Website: walmart
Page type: billing-address
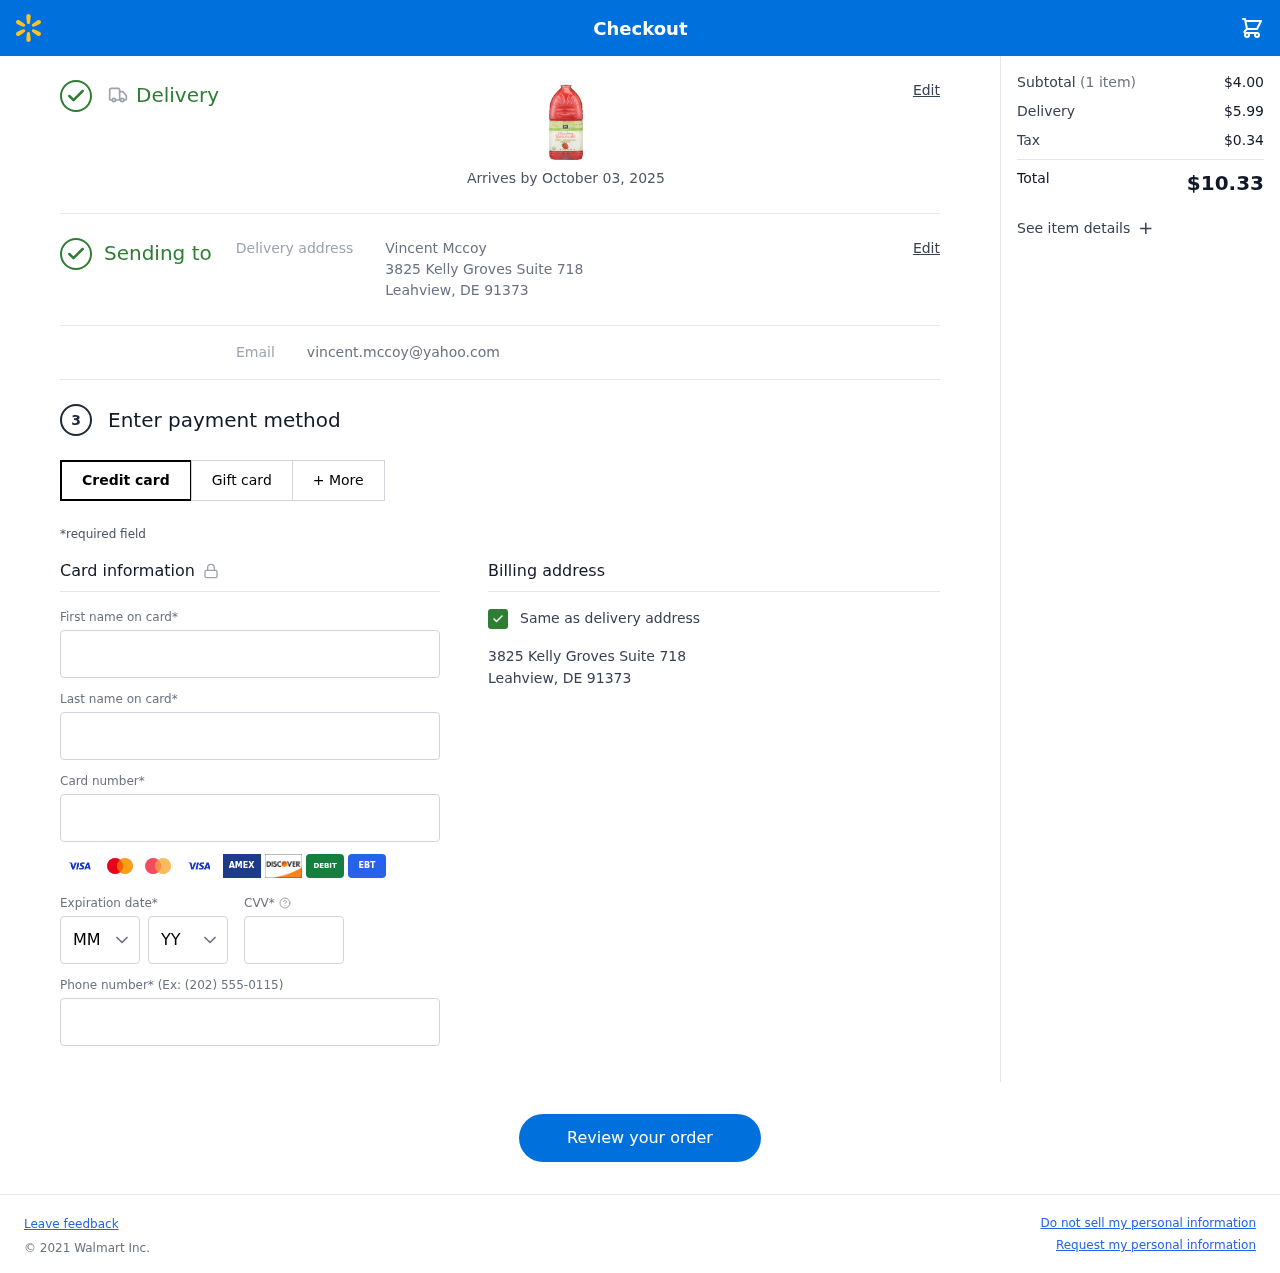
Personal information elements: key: PII_CARD_CVV
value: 960
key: PII_CARD_EXPIRY_MONTH
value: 08
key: PII_CARD_EXPIRY_YEAR
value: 28
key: PII_CARD_NUMBER
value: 2475 1409 8456 9026
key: PII_EMAIL
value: vincent.mccoy@yahoo.com
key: PII_FIRSTNAME
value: Vincent
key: PII_FULLNAME
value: Vincent Mccoy
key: PII_LASTNAME
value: Mccoy
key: PII_PHONE
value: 5707899731
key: PII_STREET
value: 3825 Kelly Groves Suite 718
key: PII_CITY_STATE_ZIP
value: Leahview, DE 91373
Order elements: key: ORDER_DELIVERY_DATE
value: Arrives by October 03, 2025
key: ORDER_NUM_ITEMS
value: (1 item)
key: ORDER_SUBTOTAL
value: $4.00
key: ORDER_SHIPPING_COST
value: $5.99
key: ORDER_TAX
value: $0.34
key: ORDER_TOTAL
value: $10.33